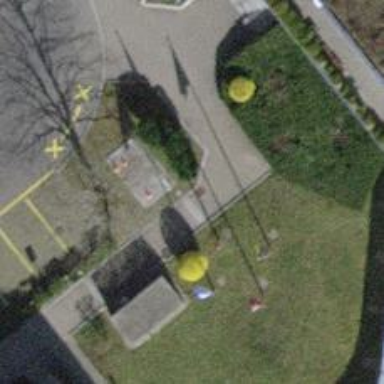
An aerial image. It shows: Advertising flagpole.